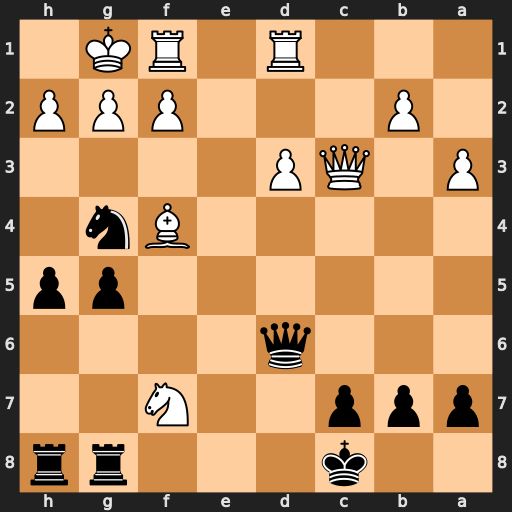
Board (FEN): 2k3rr/ppp2N2/3q4/6pp/5Bn1/P1QP4/1P3PPP/3R1RK1
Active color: b
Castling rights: -
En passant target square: -
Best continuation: Qxf4 g3 Qxf7